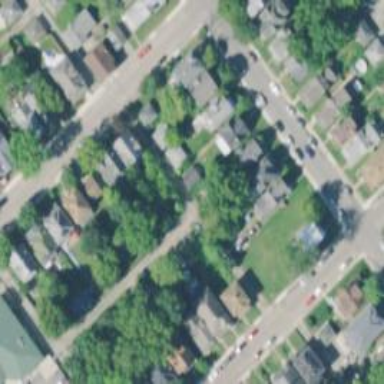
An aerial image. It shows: Alleyway designated as service road.